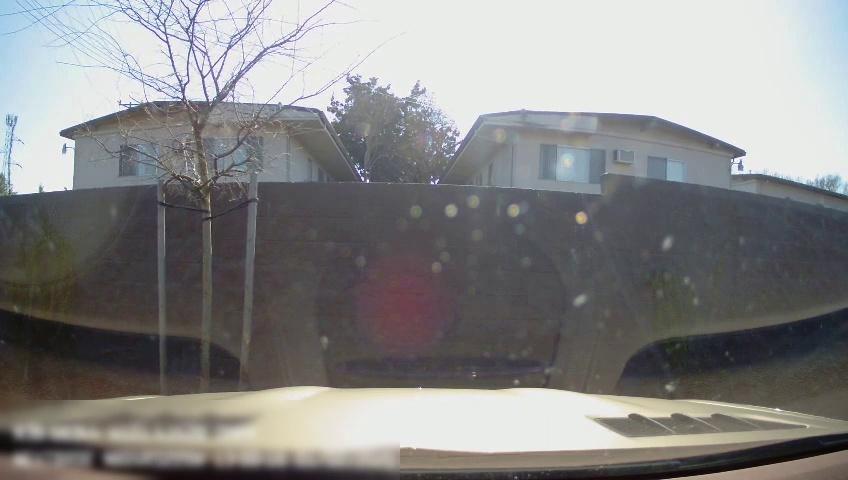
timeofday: Day
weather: Sunny